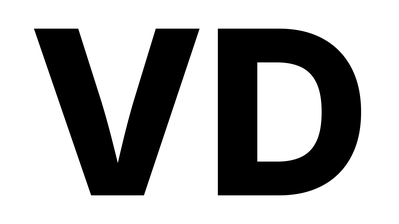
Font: Inter_ExtraBold